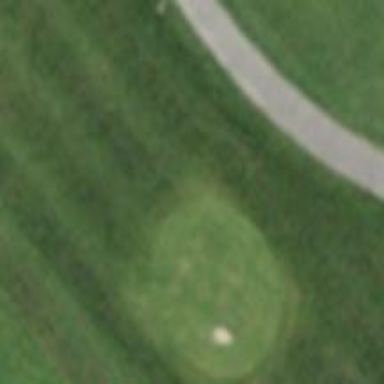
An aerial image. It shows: Blue tee on grass surface at golf course.